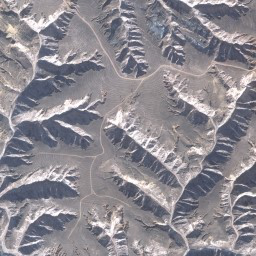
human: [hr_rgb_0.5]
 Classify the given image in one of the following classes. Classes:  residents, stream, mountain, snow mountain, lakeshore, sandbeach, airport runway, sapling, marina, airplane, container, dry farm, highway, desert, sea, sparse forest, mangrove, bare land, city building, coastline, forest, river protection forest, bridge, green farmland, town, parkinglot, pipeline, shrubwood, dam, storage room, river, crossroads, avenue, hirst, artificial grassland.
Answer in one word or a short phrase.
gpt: mountain